Question: herewith my full code:
'''
<!DOCTYPE html>
<html lang="en">
<head>
<meta charset="utf-8">
<meta name="generator" content="CoffeeCup HTML Editor (www.coffeecup.com)">
<meta name="dcterms.created" content="Tue, 03 Feb 2015 08:06:46 GMT">
<meta name="description" content="">
<meta name="keywords" content="">
<title></title>
<script src="https://ajax.googleapis.com/ajax/libs/jquery/2.1.3/jquery.min.js"></script>
<script type="text/javascript">
function validateLogIn()
{
var username = $("#username").val();
var password = $("#password").val();
var login = $("#login").val();
//var remember = $("#remember").val();
$.ajax({
url: 'validate.php', //i never get to this file!
type: 'POST',
data: { 'username' : username , 'password' : password, 'login' : login}
}).done(function(response){ //Attach a succes handler
alert(response); //this doesn execute
});
return false;
}
</script>
</head>
<body>
<form action="crud.html" method="post" name="form_submit" onsubmit="return validateLogIn()">
<input required placeholder="Username" type="text" name="username" id="username"/>
<input required placeholder="Password" type="password" name="password" id="password"/>
<label for="remember">Remember Me:</label>
<input type="checkbox" name="remember" value="yes" id="remember" />
<br />
<br />
<input type="submit" name="login" value="login" id="login"/>
</form>
</body>
</html>
'''
then validate.php
'''
<?php
//i never get here i dont understand
echo htmlspecialchars($_POST['username'], ENT_QUOTES, 'UTF-8');
echo $username = $_POST['username'];
echo$password = $_POST['password'];
if ($_POST['login']) //check if the submit button is pressed
{
$remember = $_POST['remember'];
....../
'''
please help, i have been struggeing with this the whole day
i get this when i do //localhost/php/validate.php

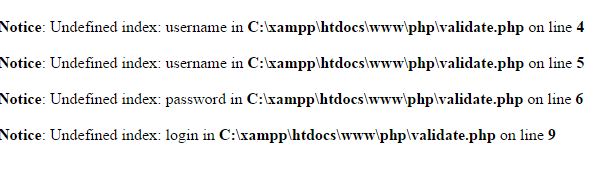
Answer: For your 'data' property, in my opinion, you should remove the quotes.
Also to really debug and find out the answer, you should debug like this. Adding these other properties will help you determine what issues / errors you're getting.
'''
$.ajax({
url: 'validate.php', //i never get to this file!
type: 'POST',
dataType: 'xml', //YOu're missing this value!!!
data: { username : username , password : password, login : login},
beforeSend: function() {
//This will execute regardless what happends before the AJAX is sent.
},
success: function(xml) {
//Will execute if no errors are present while sending AJAX
},
error: function(xml) {
//If any error happens while sending AJAX, this will be called.
},
complete: function(xHR, textStatus) {
//This will execute regardless what happens.
},
});
'''
The "beforeSend" property will execute before anything is sent to the server to be validated.
The "success" Will only execute if there is no error in the dataType that is returned, or any error for that matter.
The "Error" will only execute if the returned data is not what dataType expected it to be.
The "complete" Will execute regardless what happens.